Interaction volume radius: 10 \u00c5
Interaction volume height: 30 \u00c5
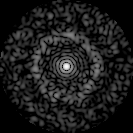
Disorder parameter: 0.8691